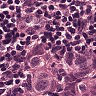
Metastatic tissue present: yes